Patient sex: M
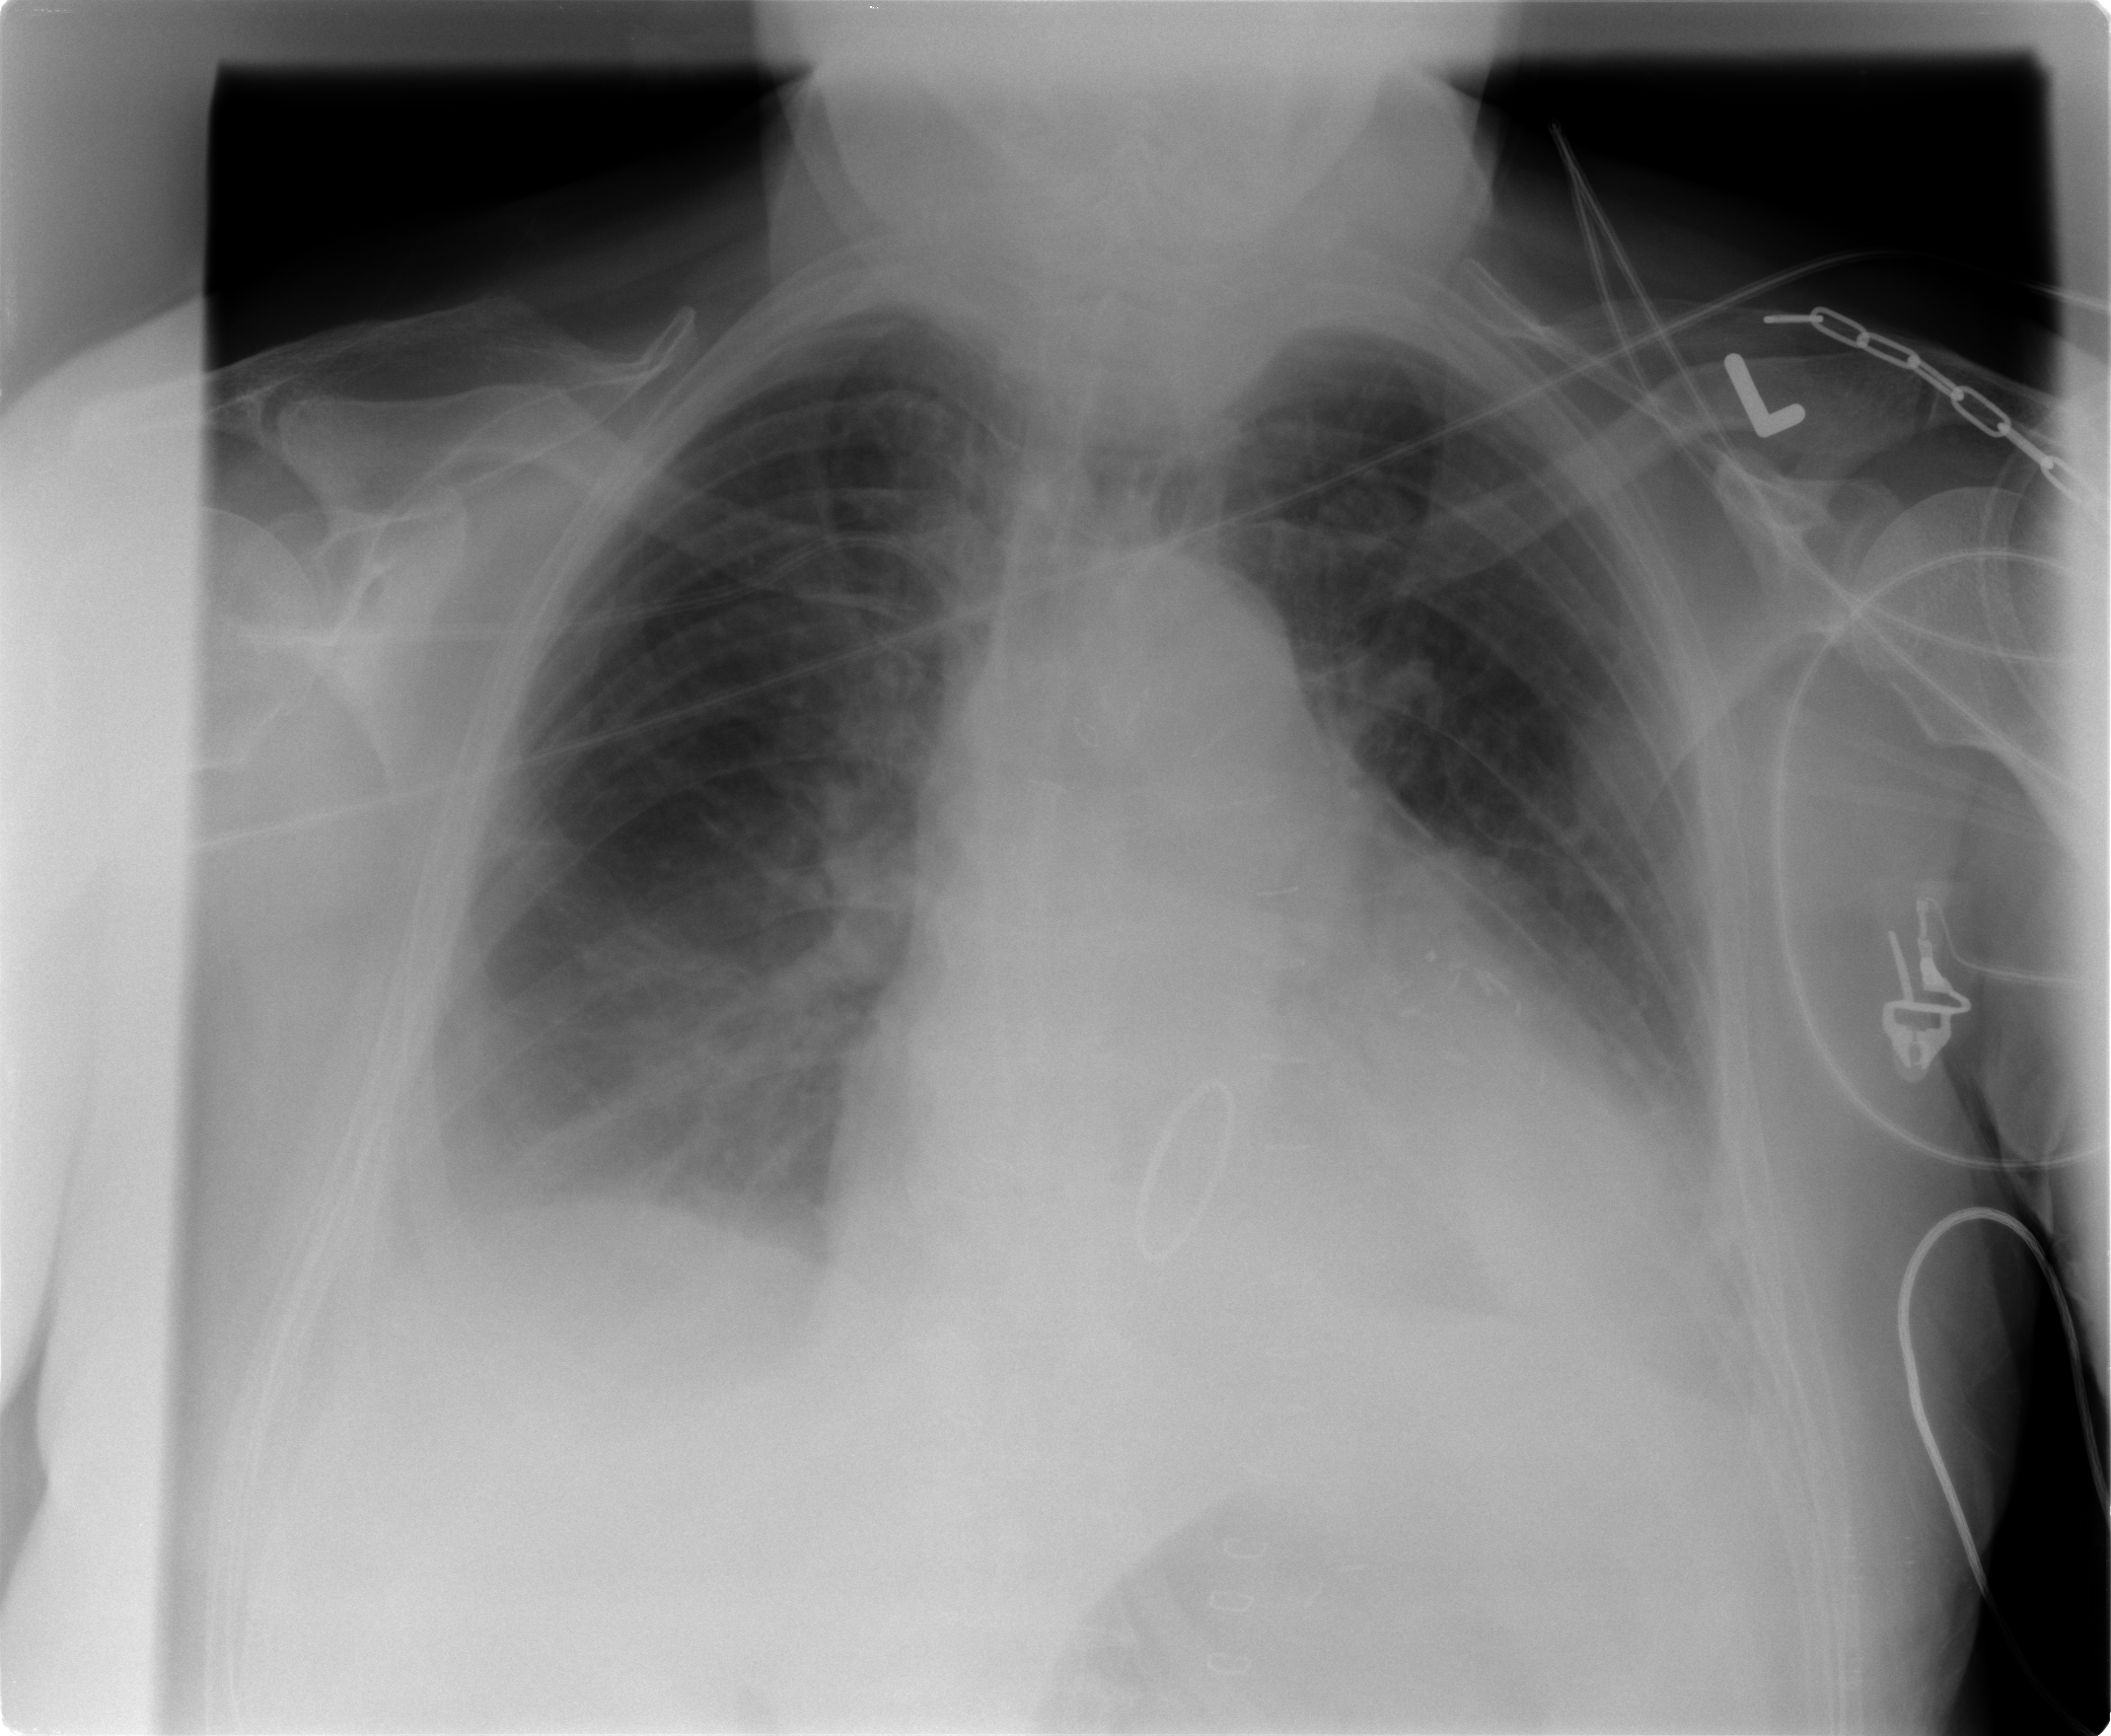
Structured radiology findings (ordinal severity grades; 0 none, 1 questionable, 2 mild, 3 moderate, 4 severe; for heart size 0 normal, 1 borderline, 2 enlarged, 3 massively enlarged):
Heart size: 3
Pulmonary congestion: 2
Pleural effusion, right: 2
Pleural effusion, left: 1
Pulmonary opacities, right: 0
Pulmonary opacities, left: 1
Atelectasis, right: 2
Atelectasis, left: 2